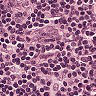
Metastatic tissue present: no